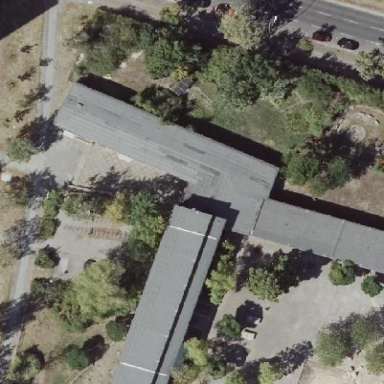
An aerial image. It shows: School building with flat roof.